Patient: sex F, age 71
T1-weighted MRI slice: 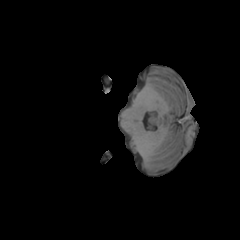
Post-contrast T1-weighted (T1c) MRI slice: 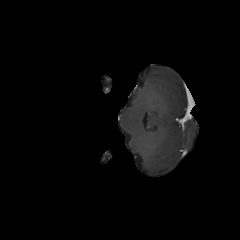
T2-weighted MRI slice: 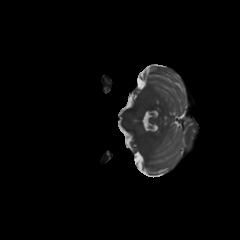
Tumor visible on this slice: no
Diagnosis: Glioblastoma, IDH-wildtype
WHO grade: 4